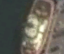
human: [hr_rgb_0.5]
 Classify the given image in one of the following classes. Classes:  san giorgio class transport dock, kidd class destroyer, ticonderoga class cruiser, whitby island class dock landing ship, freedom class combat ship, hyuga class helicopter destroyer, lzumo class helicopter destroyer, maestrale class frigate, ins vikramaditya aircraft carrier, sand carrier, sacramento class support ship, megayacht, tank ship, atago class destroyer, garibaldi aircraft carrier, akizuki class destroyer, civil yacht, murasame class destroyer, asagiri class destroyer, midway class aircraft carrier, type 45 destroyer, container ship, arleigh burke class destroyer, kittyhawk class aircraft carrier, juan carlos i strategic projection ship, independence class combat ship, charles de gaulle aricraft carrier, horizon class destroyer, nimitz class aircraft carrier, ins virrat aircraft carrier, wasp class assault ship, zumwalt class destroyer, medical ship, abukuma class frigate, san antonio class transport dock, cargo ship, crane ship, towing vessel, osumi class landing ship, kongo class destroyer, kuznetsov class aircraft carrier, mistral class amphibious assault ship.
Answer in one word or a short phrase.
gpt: Towing vessel